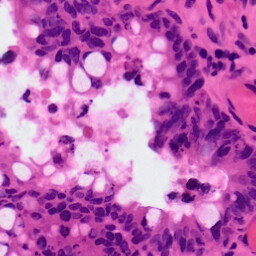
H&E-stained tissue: Colon